Interaction volume radius: 5 \u00c5
Interaction volume height: 15 \u00c5
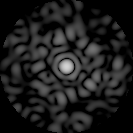
Disorder parameter: 0.8167